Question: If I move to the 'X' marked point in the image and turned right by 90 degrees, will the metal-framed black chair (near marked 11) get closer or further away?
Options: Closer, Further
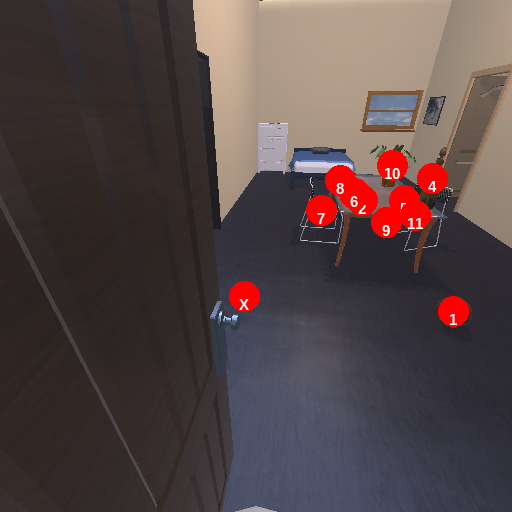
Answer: Closer